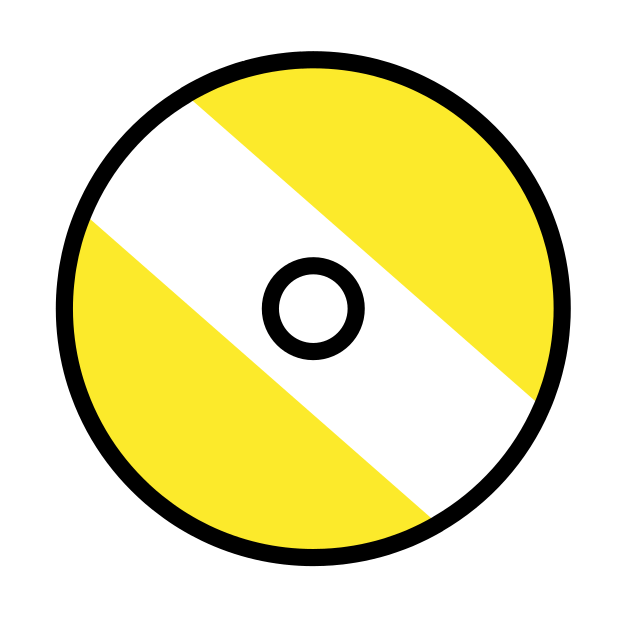
Emoji: 📀
Name: dvd
Unicode: 0x1f4c0